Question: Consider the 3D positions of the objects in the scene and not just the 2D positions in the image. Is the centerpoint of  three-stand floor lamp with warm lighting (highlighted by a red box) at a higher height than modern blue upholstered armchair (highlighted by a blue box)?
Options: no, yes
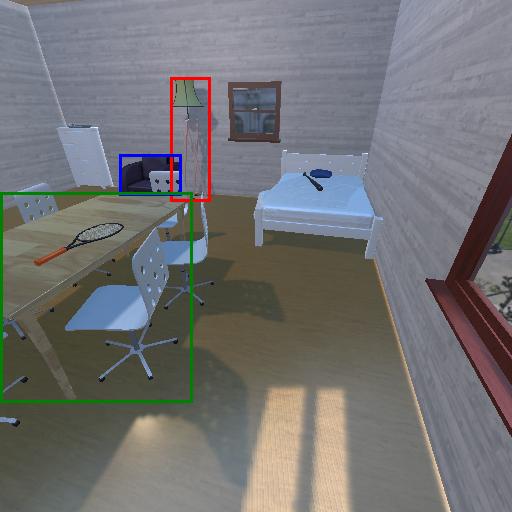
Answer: no